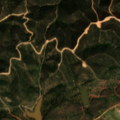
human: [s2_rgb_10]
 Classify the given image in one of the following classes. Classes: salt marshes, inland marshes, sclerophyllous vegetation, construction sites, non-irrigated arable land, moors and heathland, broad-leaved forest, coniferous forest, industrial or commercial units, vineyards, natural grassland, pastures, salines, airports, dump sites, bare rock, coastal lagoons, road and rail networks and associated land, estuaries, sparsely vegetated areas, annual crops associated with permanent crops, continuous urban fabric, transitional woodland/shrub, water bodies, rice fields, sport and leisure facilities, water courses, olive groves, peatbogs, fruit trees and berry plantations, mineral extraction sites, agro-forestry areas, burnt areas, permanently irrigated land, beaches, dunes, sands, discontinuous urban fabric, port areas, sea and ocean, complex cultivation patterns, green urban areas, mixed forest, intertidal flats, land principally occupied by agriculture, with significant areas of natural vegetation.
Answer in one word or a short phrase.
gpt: non-irrigated arable land, sclerophyllous vegetation, transitional woodland/shrub